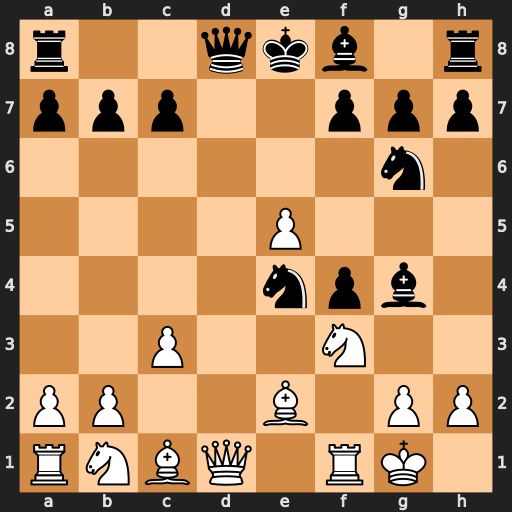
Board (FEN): r2qkb1r/ppp2ppp/6n1/4P3/4npb1/2P2N2/PP2B1PP/RNBQ1RK1
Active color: w
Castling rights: kq
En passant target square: -
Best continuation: Qa4+ Qd7 Qxe4